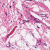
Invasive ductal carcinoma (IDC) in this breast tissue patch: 0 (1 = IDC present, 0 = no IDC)